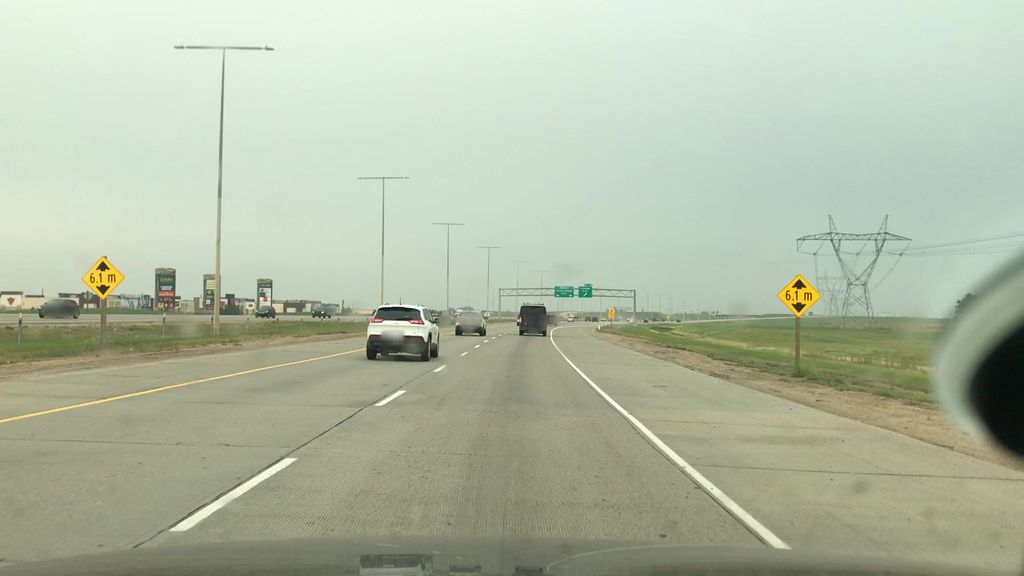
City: edmonton